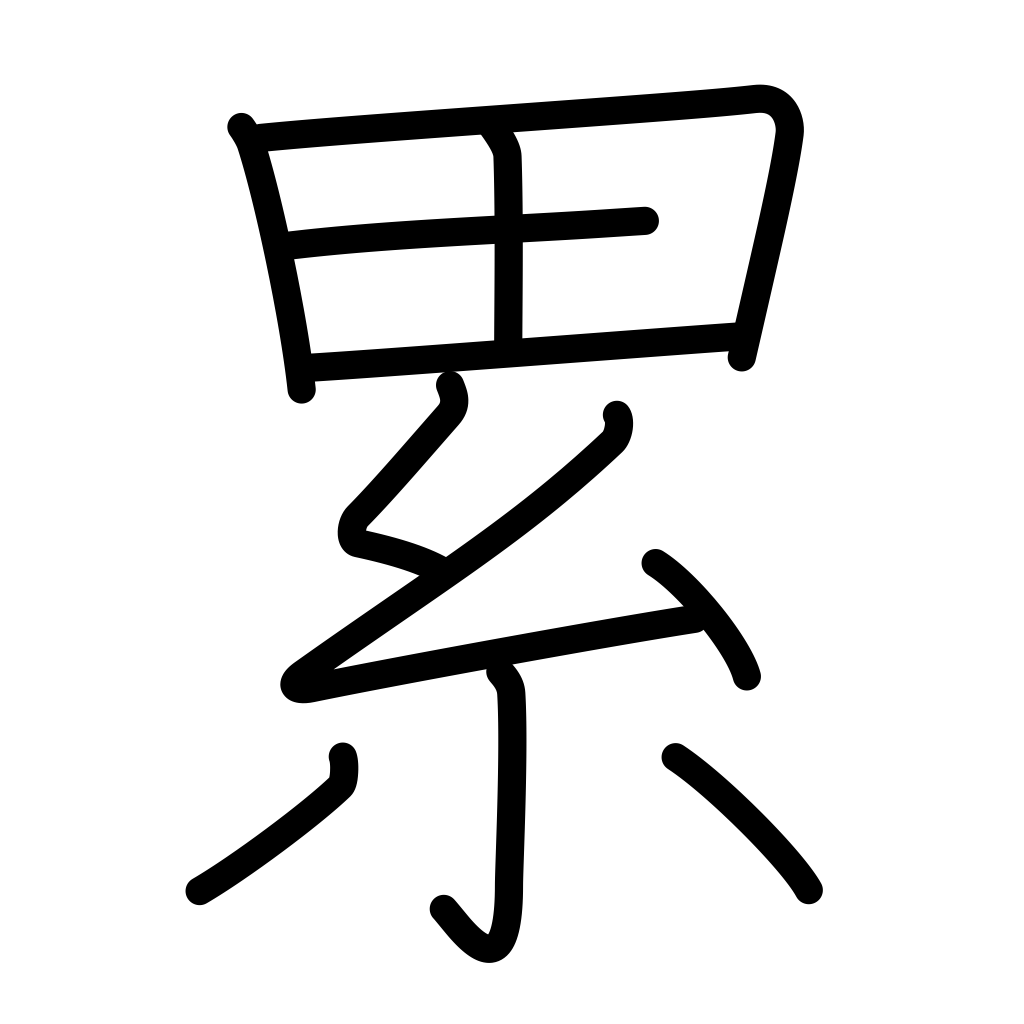
Meaning: accumulate, involvement, trouble, tie up, continually